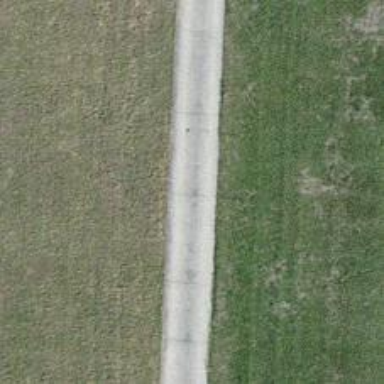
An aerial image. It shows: Paved service road.